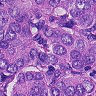
Metastatic tissue present: yes